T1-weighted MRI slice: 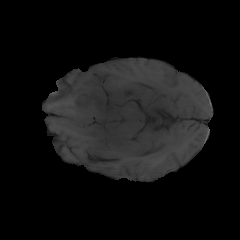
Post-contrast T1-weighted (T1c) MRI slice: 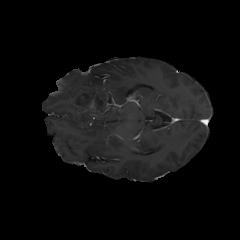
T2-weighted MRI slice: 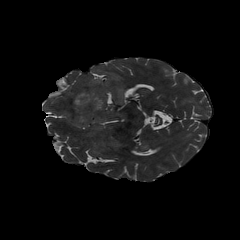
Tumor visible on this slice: yes